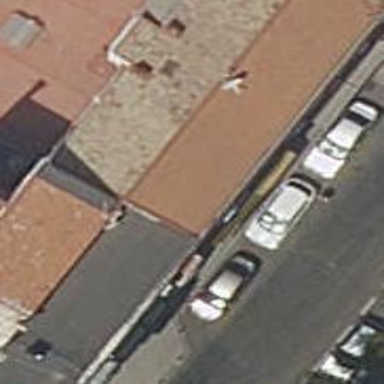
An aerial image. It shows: Bus stop with platform for public transport.